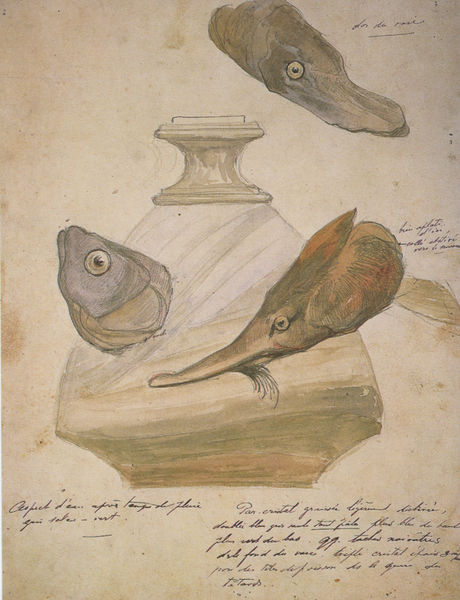
Titel: Entwurf für eine Vase mit Fischen
Künstler: Emile Gallé
Standort: Paris
Institution: Musée d'Orsay
Schlagwörter: blau, feder, kopf, meer, wasser, weiß, aquarell, gelb, grün, ocker, see, braun, grau, köpfe, marmor, mund, orange, schwarz, skizze, zeichnung, rot, tier, tiere, beige, flasche, augen, stein, tod, tot, signatur, natur, auge, haare, blatt, amphore, krug, maus, vase, schrift, papier, ente, schnabel, studie, grafik, weis, schlacht, münder, detail, inschrift, name, gefäß, buch, schwimmen, text, beschriftung, bleistift, mythologie, jagd, tinte, namen, studien, flecken, karton, fisch, antik, maul, struktur, tintenfass, geln, skizzen, korken, urne, handschrift, verschluss, beschreibung, tonkrug, fische, bezeichnung, erklärung, elefant, flossen, schnabeltier, flosse, kiemen, aal, hecht, flacon, bezeichnungen, handschriftlich, trophäen, coloriert, skizz, tierköpfe, fischauge, zeichnnung, tierstudie, biologie, beschriftun, fischkopf, hering, barsch, biologisch, fischköpfe, röthel, schaffur, fischaugen, erklarüng, parfümflakun, aufzeichung, platypus